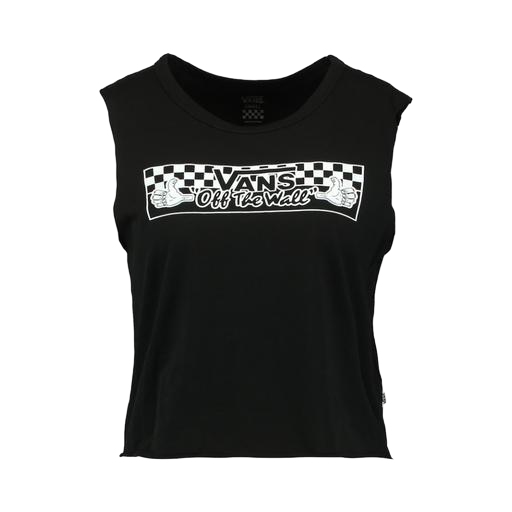
branded tank-top, black graphic tank top, contrast tank top, white background